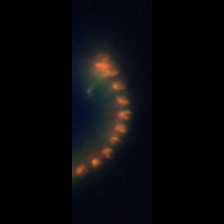
Taxon: Chaetoceros
Group: Diatoms